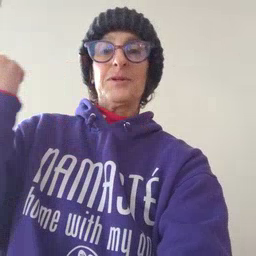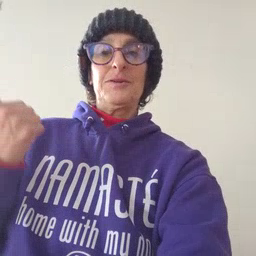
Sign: better